Field crop: maize
Growth stage: 2
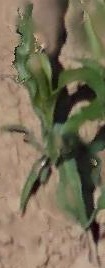
Species: maize